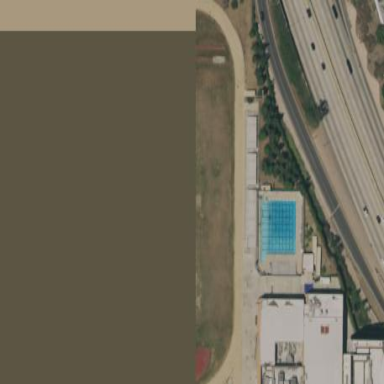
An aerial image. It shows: Track located within leisure land area.